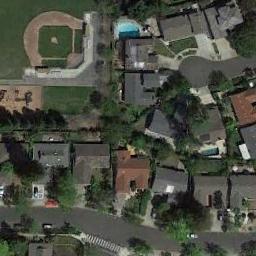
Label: baseball_diamond